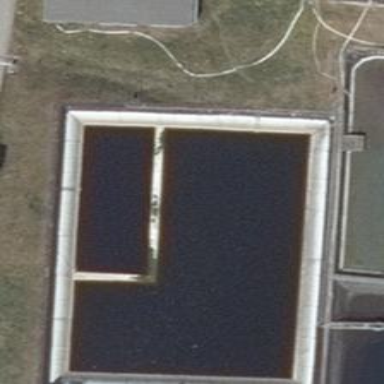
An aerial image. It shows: Body of wastewater.